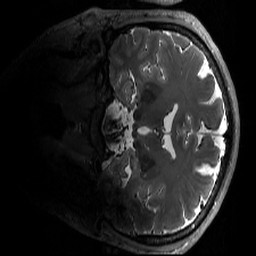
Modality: T2w
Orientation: coronal
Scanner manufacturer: siemens
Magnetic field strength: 6.98 T
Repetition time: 5.5 s
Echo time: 0.133 s